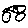
Label: car